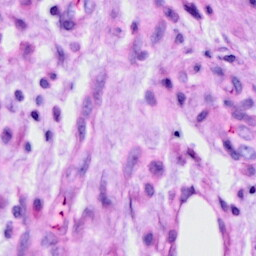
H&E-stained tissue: Cervix